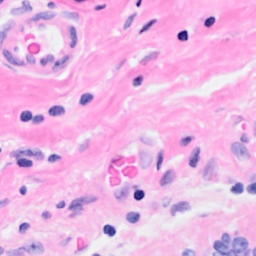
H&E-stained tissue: Breast